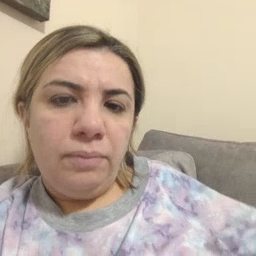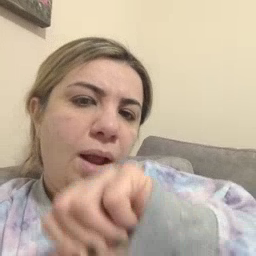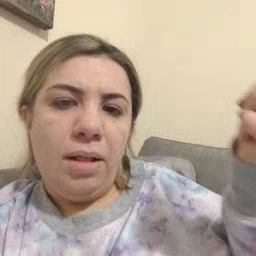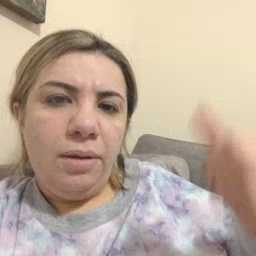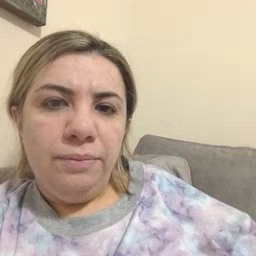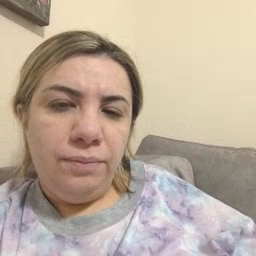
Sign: another